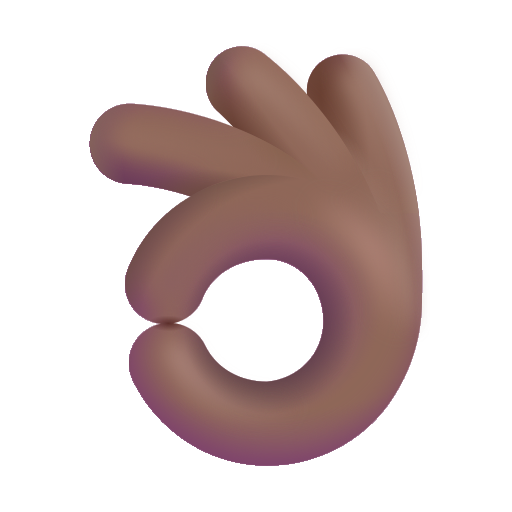
ok hand color  dark